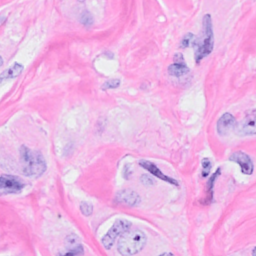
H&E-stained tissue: Breast